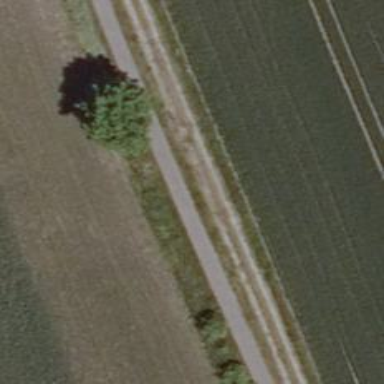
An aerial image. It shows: Asphalt cycleway.